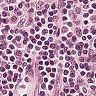
Metastatic tissue present: no